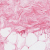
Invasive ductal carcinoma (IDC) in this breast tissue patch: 0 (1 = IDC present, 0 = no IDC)